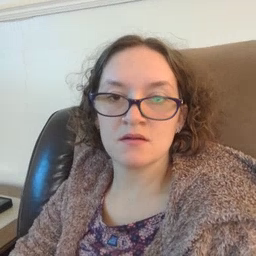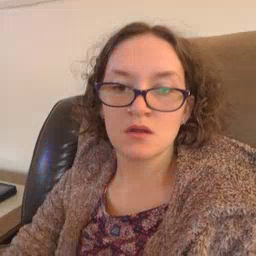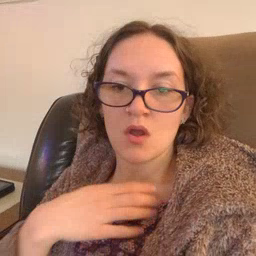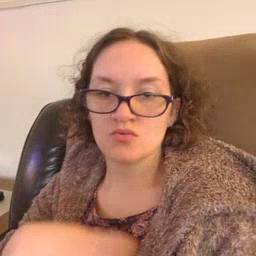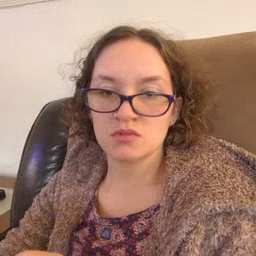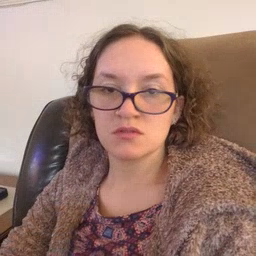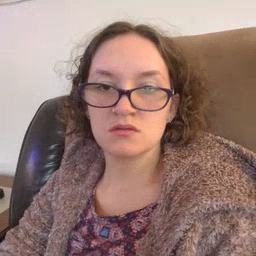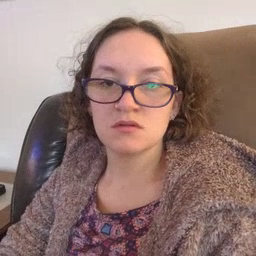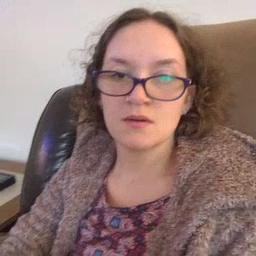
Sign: hungry